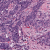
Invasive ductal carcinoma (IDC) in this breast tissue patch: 0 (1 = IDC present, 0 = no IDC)